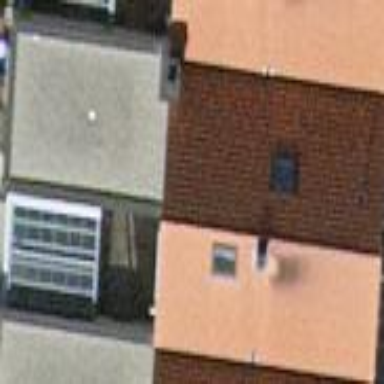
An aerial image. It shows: Terrace building with gabled roof made of tiles.